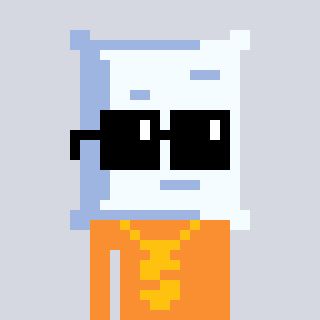
a pixel art character with square black sunglasses, a pillow-shaped head and a orange-colored body on a cool background